Question: I am working with a plotly boxplot (show in the picture below) that presents outliers.
I was wondering whether there was a way to add the ID (that is stored in the same dataframe to create this boxplot) to each outlier?
I was trying to find information on this on Stackoverflow etc, but could not find anything for plotly only for ggplot2.
A reproducible example of my df and code:
'''
df <- data.frame(ID=c("806", "KC68", "364k"), value=c(100, 202, 308))
library(plotly)
plot_ly(y=df$value, type = "box")
'''
Thank you so much in advance
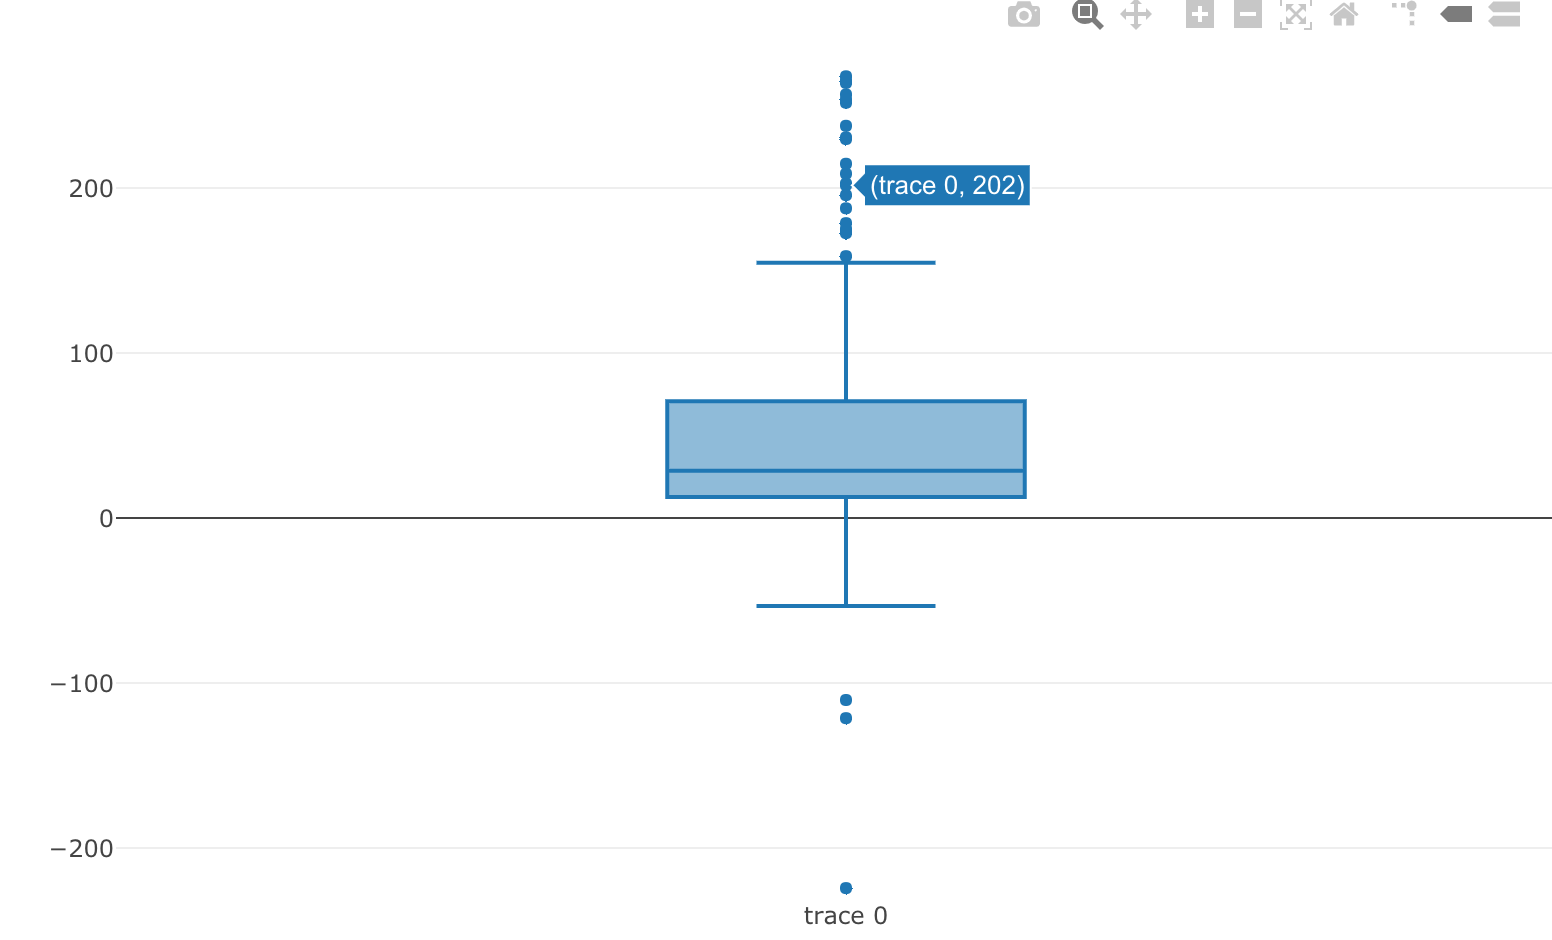
Answer: Something like this (note I changed the values in 'df' to make sure there are outliers in the data):
'''
df <- data.frame(
ID=c("806", "KC68", "364k", paste0("r", 1:10)),
value=c(100, 202, 308, rnorm(10,10,10)))
plot_ly(df, y=~value) %>%
add_boxplot(hovertext = paste("ID :", df$ID))
'''